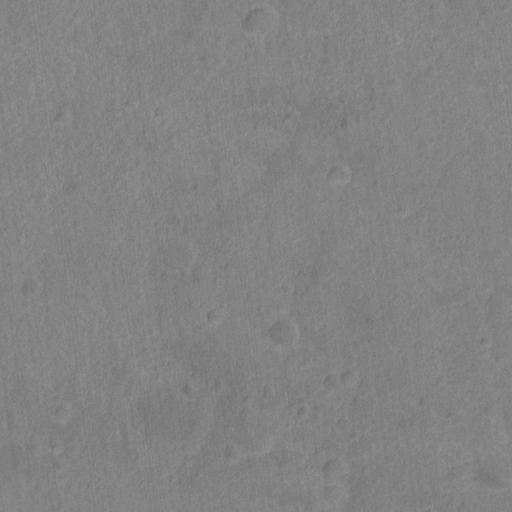
Classes present: Background